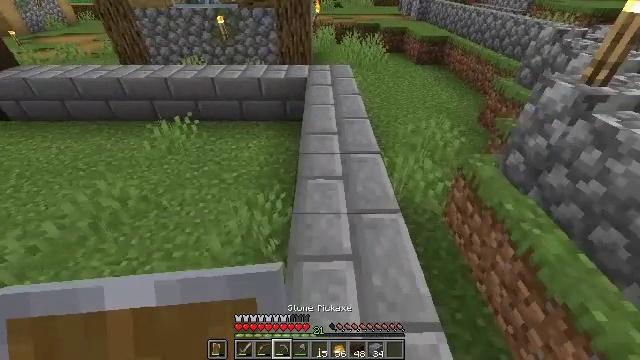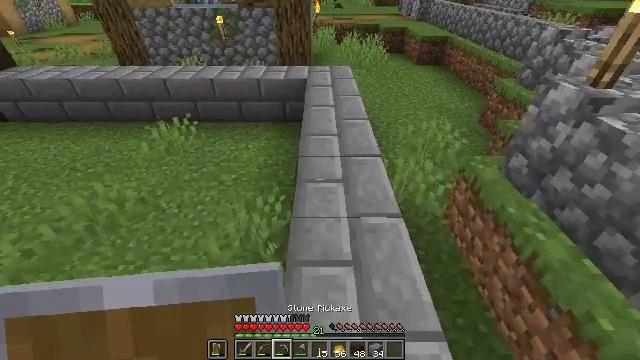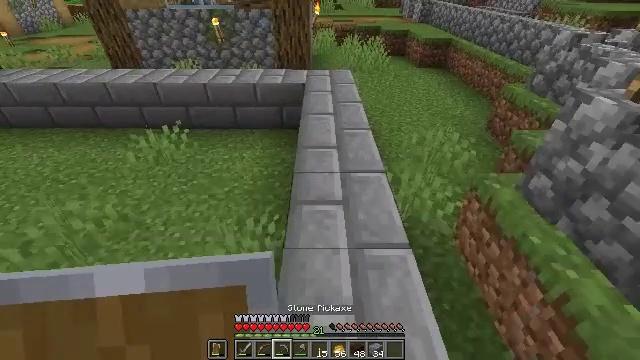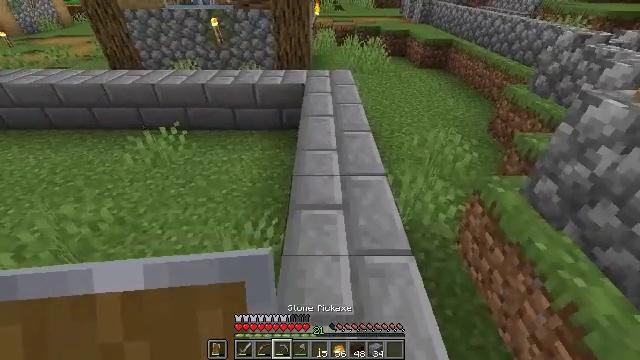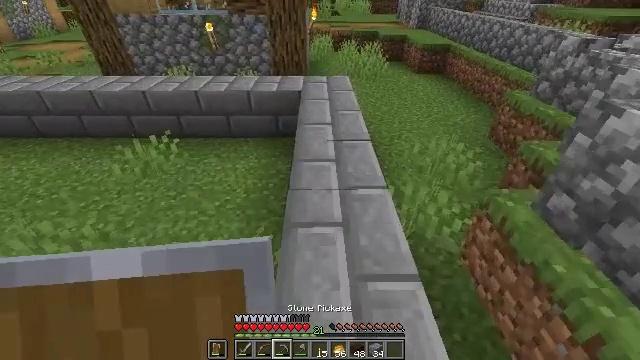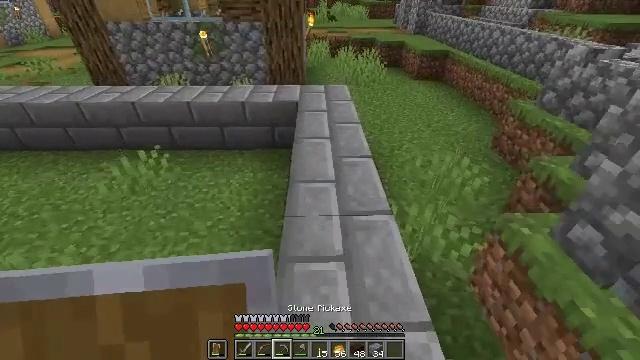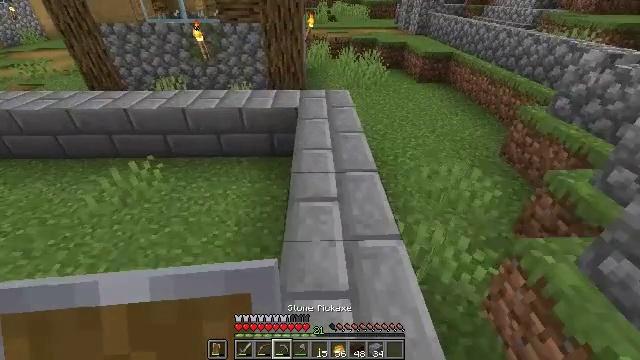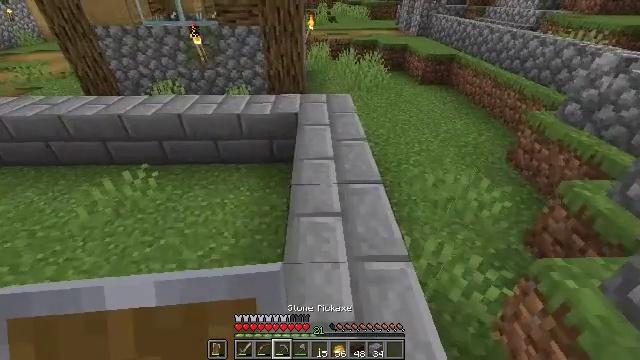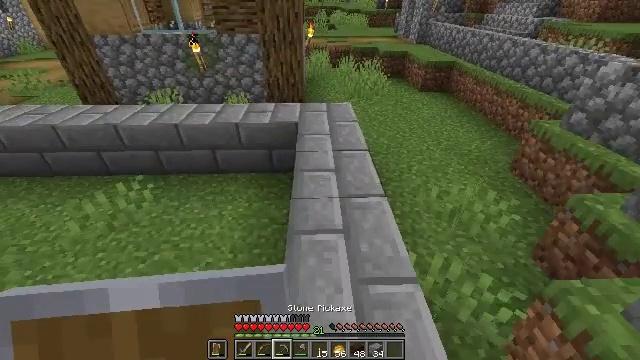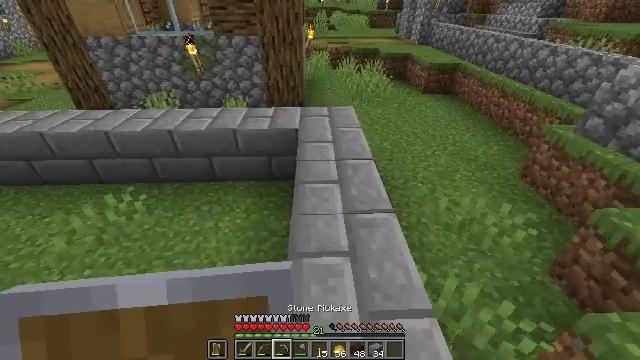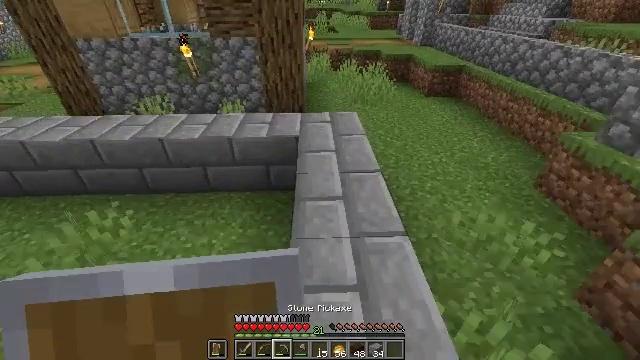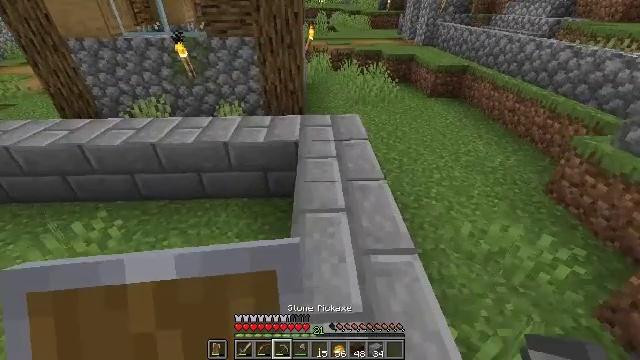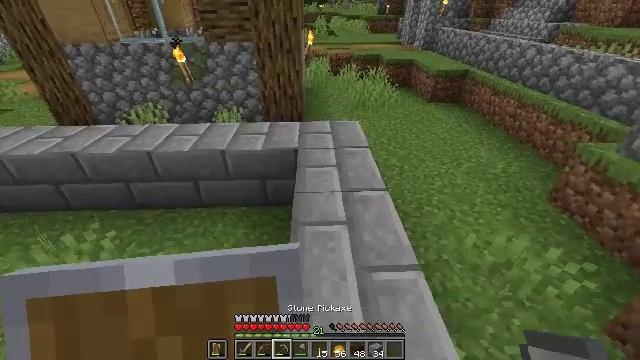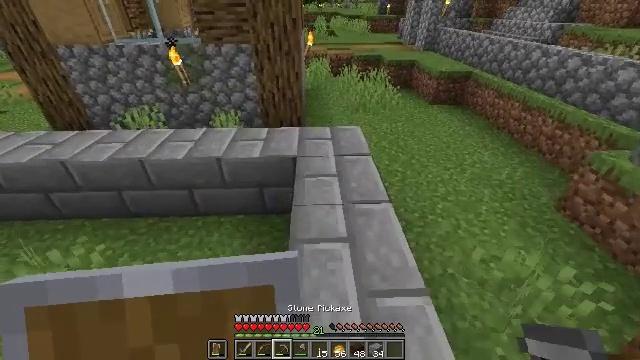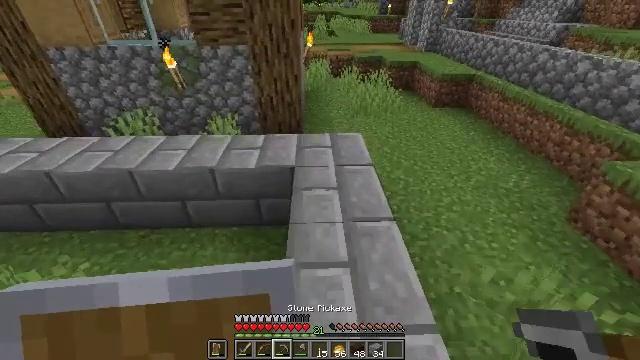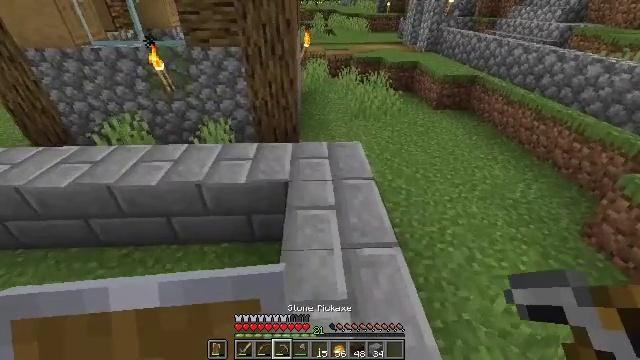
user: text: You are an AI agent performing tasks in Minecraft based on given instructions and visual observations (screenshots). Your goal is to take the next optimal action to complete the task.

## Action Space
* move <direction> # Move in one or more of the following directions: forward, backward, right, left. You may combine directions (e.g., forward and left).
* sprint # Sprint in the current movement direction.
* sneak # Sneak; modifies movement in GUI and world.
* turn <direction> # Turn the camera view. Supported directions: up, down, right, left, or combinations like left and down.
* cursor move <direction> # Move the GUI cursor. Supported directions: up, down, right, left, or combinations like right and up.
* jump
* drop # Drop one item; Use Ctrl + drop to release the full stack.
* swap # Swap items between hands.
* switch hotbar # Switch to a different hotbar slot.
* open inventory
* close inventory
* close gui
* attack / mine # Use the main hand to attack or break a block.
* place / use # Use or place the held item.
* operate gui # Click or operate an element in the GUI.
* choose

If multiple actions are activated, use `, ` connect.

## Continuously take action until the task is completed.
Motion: motion action
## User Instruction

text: Collect the stone bricks by mining.
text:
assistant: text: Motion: move forward, switch to hotbar 3
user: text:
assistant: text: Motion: move forward
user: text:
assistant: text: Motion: move forward
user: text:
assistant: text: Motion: move forward
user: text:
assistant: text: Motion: move forward
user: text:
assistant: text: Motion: move forward
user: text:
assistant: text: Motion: move forward
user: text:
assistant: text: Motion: move forward, turn up
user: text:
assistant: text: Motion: move forward
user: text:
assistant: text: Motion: move forward
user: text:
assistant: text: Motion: move forward
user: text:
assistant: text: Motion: move forward
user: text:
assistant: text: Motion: move forward
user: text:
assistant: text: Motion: move forward
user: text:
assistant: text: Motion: move forward
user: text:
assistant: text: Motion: move forward, turn right and down
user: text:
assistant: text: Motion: move forward, turn down
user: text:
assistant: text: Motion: move forward
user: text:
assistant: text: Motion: move forward, turn down
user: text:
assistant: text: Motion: move forward, turn down
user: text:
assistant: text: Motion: move forward, turn left and down
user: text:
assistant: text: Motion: move forward, turn left and down, attack / mine
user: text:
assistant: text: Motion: attack / mine
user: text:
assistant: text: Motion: attack / mine
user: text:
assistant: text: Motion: attack / mine
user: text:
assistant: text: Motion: attack / mine
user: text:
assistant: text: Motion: attack / mine
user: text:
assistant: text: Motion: attack / mine
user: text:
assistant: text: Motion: attack / mine
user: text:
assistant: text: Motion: turn down, attack / mine